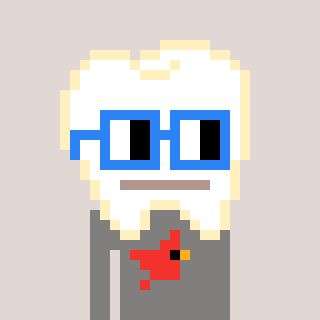
a pixel art character with square blue glasses, a tooth-shaped head and a bluegrey-colored body on a warm background